Question: actually i'm thinking of creating a cool interface for my programming assignment , so i go around searching on how to do it so that such an effect can be create , below is the image .

1.)What is needed in order to create a program that run pseudographic(semigraphic or whatever they called it) that has menu like BIOS wizard did??I always see some program run in console but it could have graphical-like looking , for example blue environment , and user can use keyboard to choose a list of setting in a menu.
Thanks for spending time reading my question.
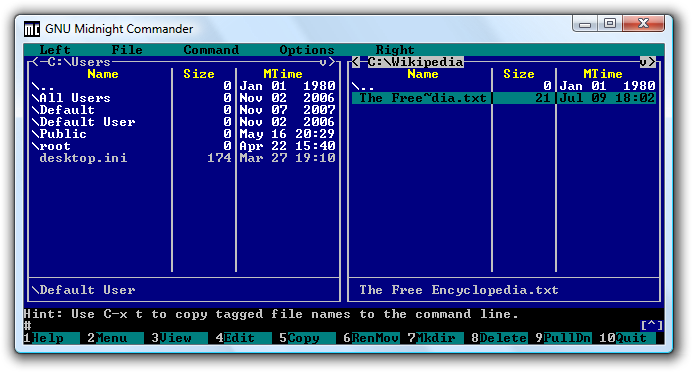
Answer: It's called Text-based user interface. There're several libraries for doing this. I think this is what you're looking for. :)
<URL>
<URL>
Ncurses(or maybe pdcurses) is probably what you need.